Field crop: maize
Growth stage: 2
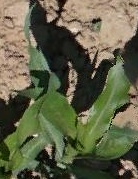
Species: maize